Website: bh-photo
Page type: billing-address
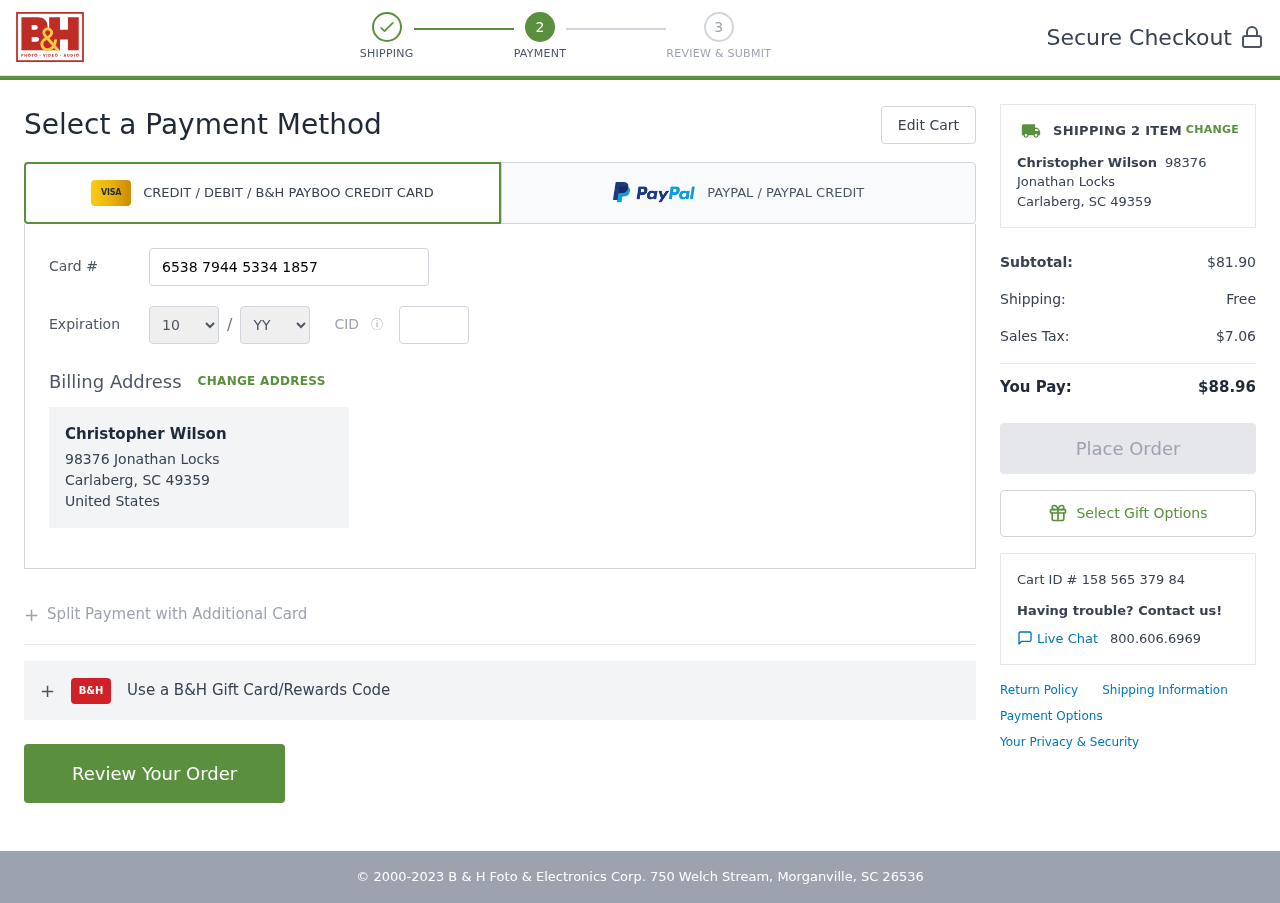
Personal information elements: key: PII_CARD_CVV
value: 072
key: PII_CARD_EXPIRY_MONTH
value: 10
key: PII_CARD_EXPIRY_YEAR
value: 27
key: PII_CARD_NUMBER
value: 6538 7944 5334 1857
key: PII_CITY_STATE_ZIP
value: Carlaberg, SC 49359
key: PII_COUNTRY
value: United States
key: PII_FULLNAME
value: Christopher Wilson
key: PII_STREET
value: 98376 Jonathan Locks
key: PII_FULLNAME2
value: Christopher Wilson
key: PII_STREET2
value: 98376 Jonathan Locks
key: PII_CITY_STATE_ZIP2
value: Carlaberg, SC 49359
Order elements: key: ORDER_NUM_ITEMS
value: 2
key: ORDER_SUBTOTAL
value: $81.90
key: ORDER_SHIPPING_COST
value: Free
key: ORDER_TAX
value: $7.06
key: ORDER_TOTAL
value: $88.96
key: ORDER_ID
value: Cart ID # 158 565 379 84